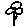
Label: flower